Question: ## Problem
I recently updated to the latest version of node which is to come with npm pre-installed. Although all the files are there, when I try to call something like 'npm help' in node I get a hanging '...'. If I try to run it directly from command prompt I get this error:

Any Idea on what the possible issue could be? I am running on windows 7 btw.
## Ideas
- - -
Thanks in advance for your help!
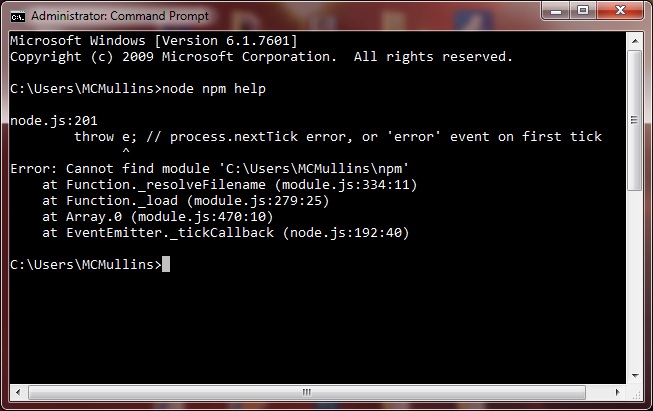
Answer: Don't call npm with node, if you want to see if npm is installed properly (and is in your path) execute the following command in the terminal:
'npm -v'
If you want to install a module: 'npm install express'